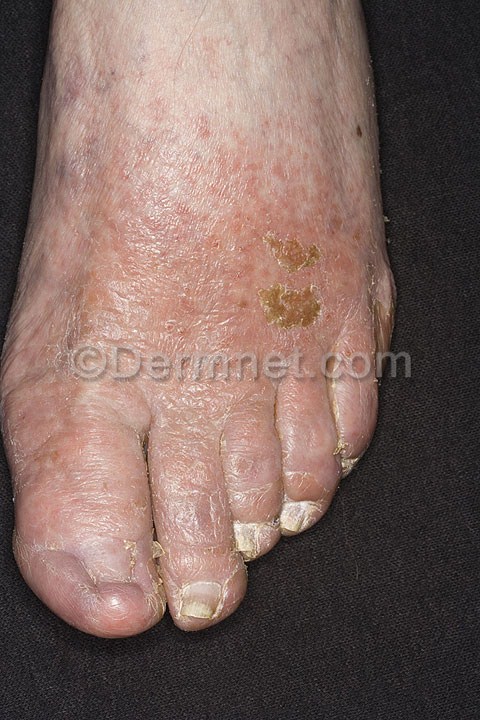
Disease: Eczema Photos